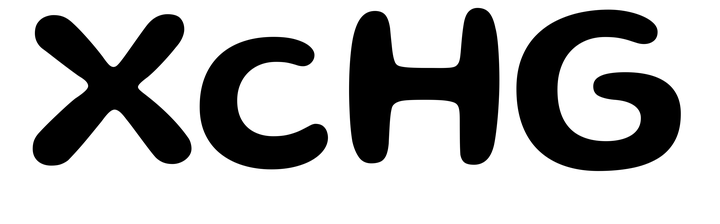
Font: Gluten_Medium